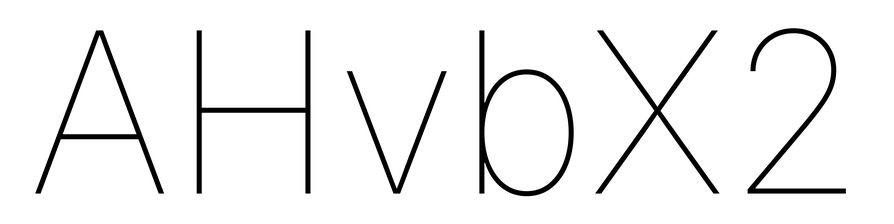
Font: Inter_Thin